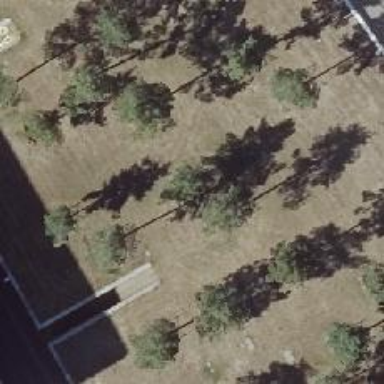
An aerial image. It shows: Evergreen tree with needle-leaved leaves.